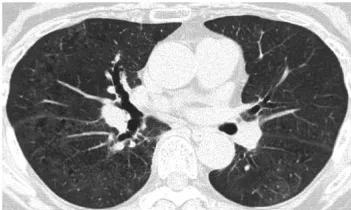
(D) On day 80 after the administration of sotorasib, extensive ground glass opacities found in both lung lobes.
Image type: radiology (ct)